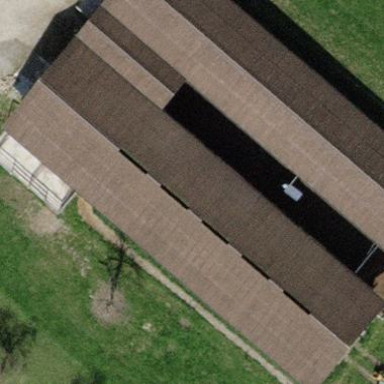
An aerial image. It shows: Cowshed building.